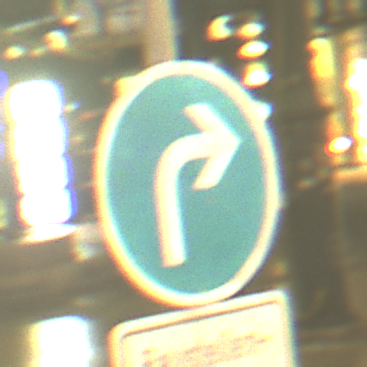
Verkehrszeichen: VorgeschriebeneFahrtrichtungRechts
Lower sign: SonstigeFahrzeugePersonengruppenFrei1
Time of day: Night
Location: Outdoor (Urban)
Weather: Overcast
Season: NotSpecified
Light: Artificial